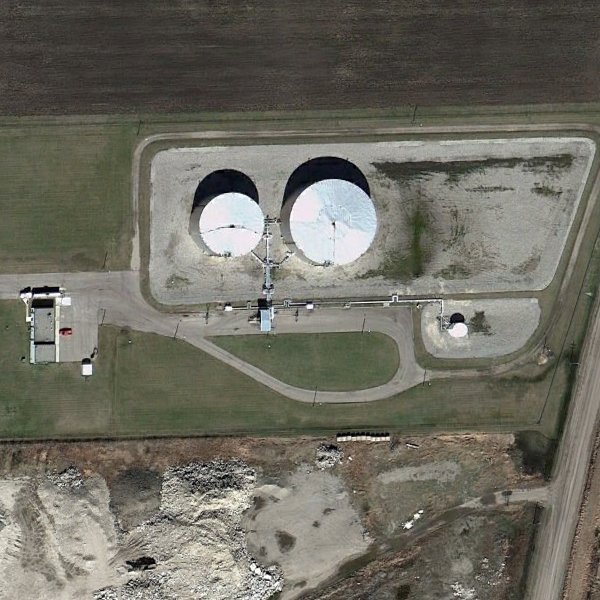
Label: StorageTanks